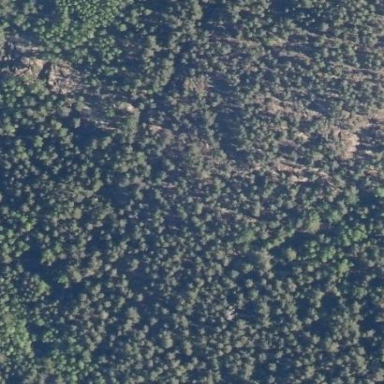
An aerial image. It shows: Landscape dominated by bare rock.